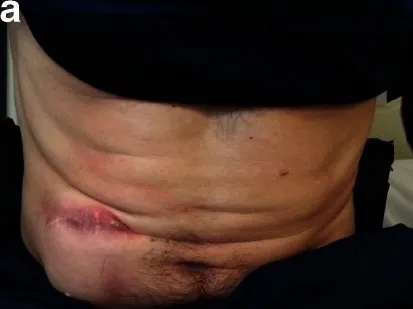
A; Dehiscence of scar overlying the original site of intrathecal baclofen pump placement, 4 years after initial surgery.
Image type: medical_photograph (other_medical_photograph)